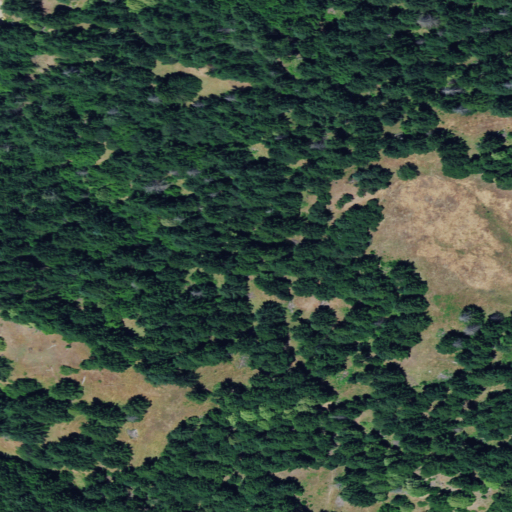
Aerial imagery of mountain in California named Billy Goat Peak containing evergreen forest, deciduous forest, grassland, and shrub